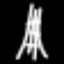
Label: The Eiffel Tower